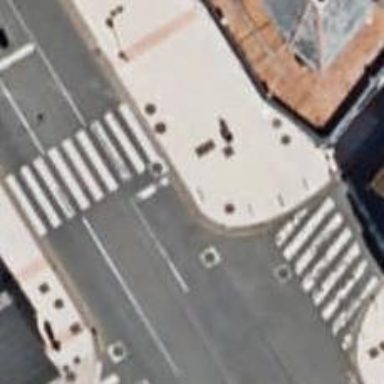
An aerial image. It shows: Bollard barrier.